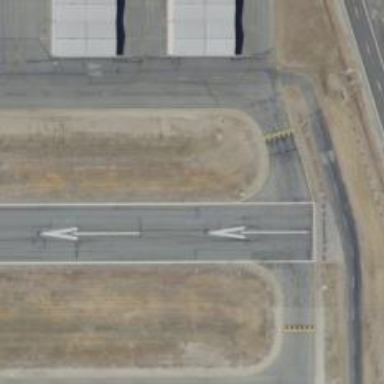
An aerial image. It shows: Displaced threshold on airport runway.